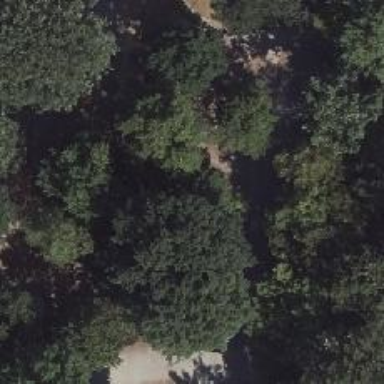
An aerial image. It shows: Broadleaved deciduous tree located in park.